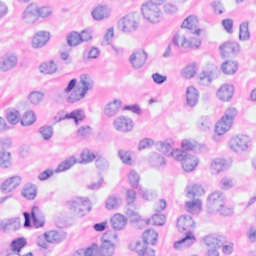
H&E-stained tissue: Breast